八年级 · 画法几何学
(1) 如图 (1), 己知: 在 $\triangle A B C$ 中, $\angle B A C=90^{\circ}, A B=A C$,

直线 $m$ 经过点 $A, B D \perp$ 直线 $m, C E \perp$ 直线 $m$, 垂足分别为点 $D 、 E$. 证明：DE=BD+CE.

(2) 如图 (2)，将 (1) 中的条件改为: 在 $\triangle A B C$ 中, $A B=A C, D 、 A 、 E$ 三点都在直线 $m$ 上,并且有 $\angle B D A=\angle A E C=\angle B A C=\alpha$ ，其中 $\alpha$ 为任意锐角或钝角.

请问结论 $D E=B D+C E$ 是否成立？如成立，请你给出证明；若不成立，请说明理由.

(3) 拓展与应用: 如图 (3)，D、E 是 $D 、 A 、 E$ 三点所在直线 $m$ 上的两动点 ( $D 、 A 、 E$ 三点互不重合)，点 $F$ 为 $\angle B A C$ 平分线上的一点, 且 $\triangle A B F$ 和 $\triangle A C F$ 均为等边三角形, 连接 $B D 、 C E$, 若 $\angle B D A=\angle A E C=\angle$ $B A C$, 试判断 $\triangle D E F$ 的形状.

（图1）

(图2)

(图3)
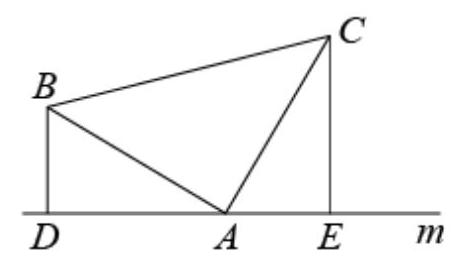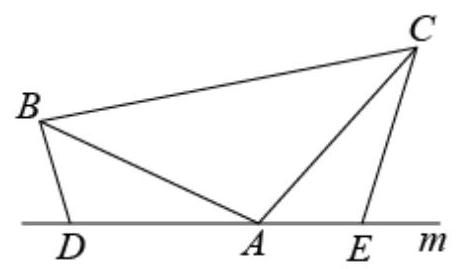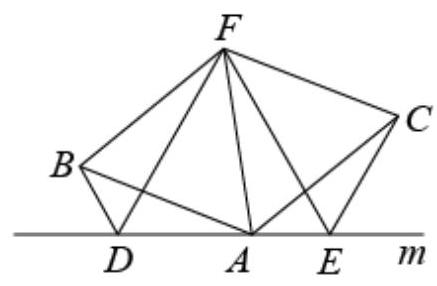
答案: 解: (1) 证明: $\because B D \perp$ 直线 $m, C E \perp$ 直线 $m$,

$\therefore \angle B D A=\angle C E A=90^{\circ}$.

$\because \angle B A C=90^{\circ}$,

$\therefore \angle B A D+\angle C A E=90^{\circ}$.

$\because \angle B A D+\angle A B D=90^{\circ}$

$\therefore \angle C A E=\angle A B D$.

又 $A B=A C$,

$\therefore \triangle A D B \cong \triangle C E A(A A S)$.

$\therefore A E=B D, A D=C E$.

$\therefore D E=A E+A D=B D+C E ;$

(2) 成立。证明如下:

$\because \angle B D A=\angle B A C=\alpha$

$\therefore \angle D B A+\angle B A D=\angle B A D+\angle C A E=180^{\circ}-\alpha$.

$\therefore \angle D B A=\angle C A E$.

$\because \angle B D A=\angle A E C=\alpha, A B=A C$,

$\therefore \triangle A D B \cong \triangle C E A(A A S)$.

$\therefore A E=B D, A D=C E$.

$\therefore D E=A E+A D=B D+C E$

(3) $\triangle D E F$ 为等边三角形. 理由如下:

由 (2) 知, $\triangle A D B \cong \triangle C E A, B D=A E, \angle D B A=\angle C A E$,

$\because \triangle A B F$ 和 $\triangle A C F$ 均为等边三角形,

$\therefore \angle A B F=\angle C A F=60^{\circ}$.

$\therefore \angle D B A+\angle A B F=\angle C A E+\angle C A F$.

$\therefore \angle D B F=\angle F A E$.

$\because B F=A F$

$\therefore \triangle D B F \cong \triangle E A F(\mathrm{SAS})$.

$\therefore D F=E F, \quad \angle B F D=\angle A F E$.

$\therefore \angle D F E=\angle D F A+\angle A F E=\angle D F A+\angle B F D=60^{\circ}$.

$\therefore \triangle D E F$ 为等边三角形.